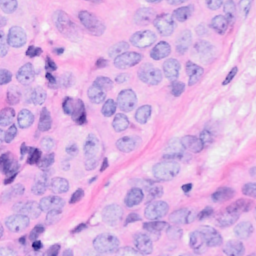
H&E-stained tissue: Breast